Field crop: maize
Growth stage: 2
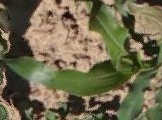
Species: maize